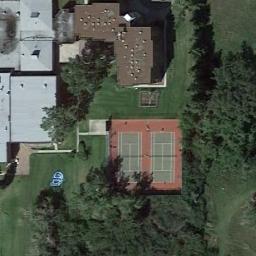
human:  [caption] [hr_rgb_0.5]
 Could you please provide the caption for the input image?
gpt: Tennis court on the lawn surrounded by buildings and woods .

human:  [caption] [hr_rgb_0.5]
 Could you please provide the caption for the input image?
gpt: Two tennis courts are surrounded by trees .

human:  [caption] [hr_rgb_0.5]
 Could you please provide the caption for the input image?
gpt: The tennis court is on the grass next to some buildings and trees .

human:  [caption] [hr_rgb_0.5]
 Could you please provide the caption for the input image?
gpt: Many buildings are beside the tennis courts .

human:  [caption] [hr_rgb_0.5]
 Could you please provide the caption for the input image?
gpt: There are some green trees and buildings beside the tennis court .